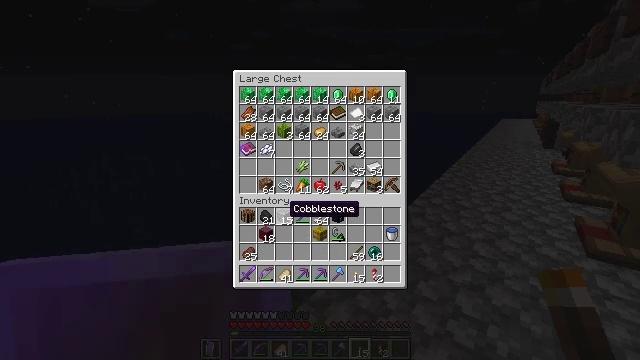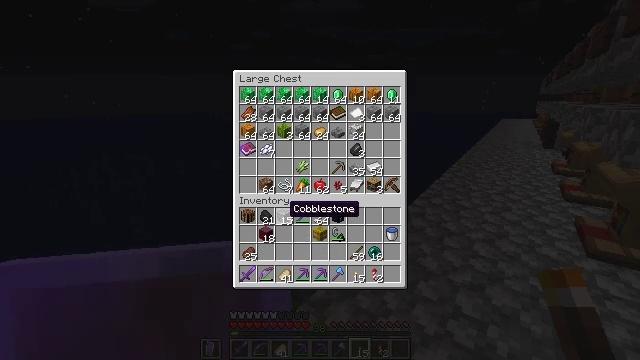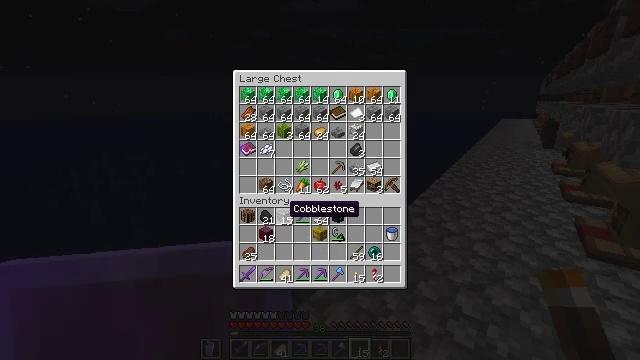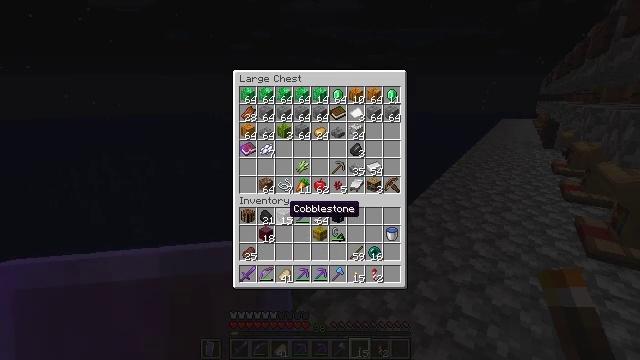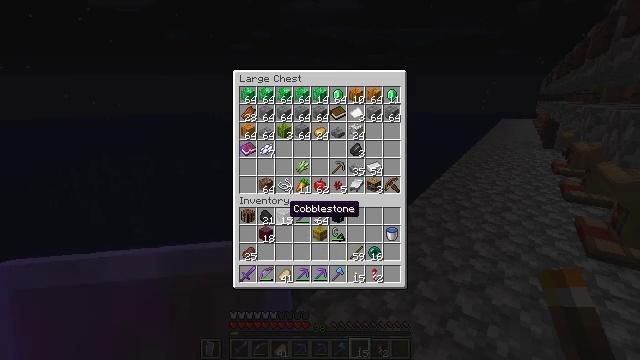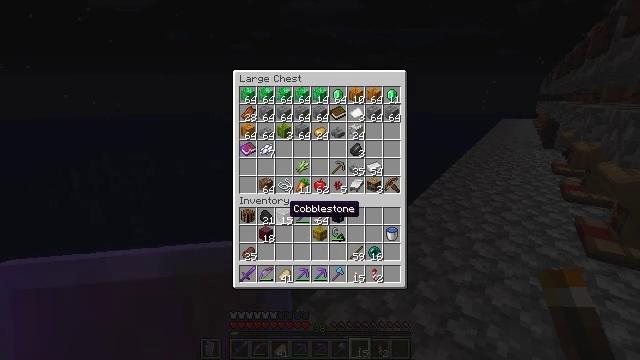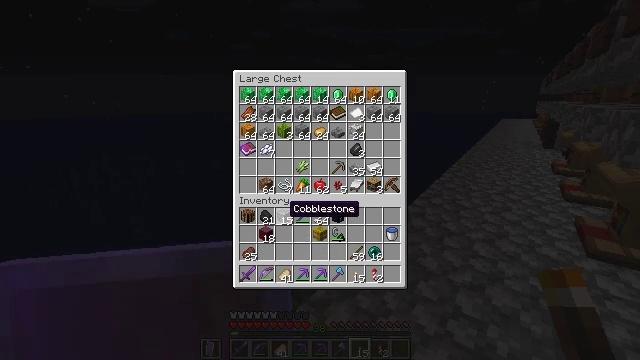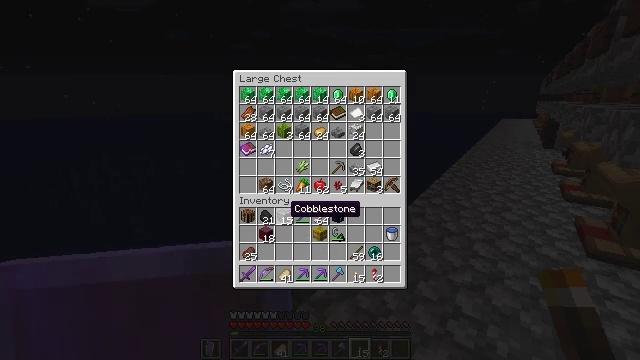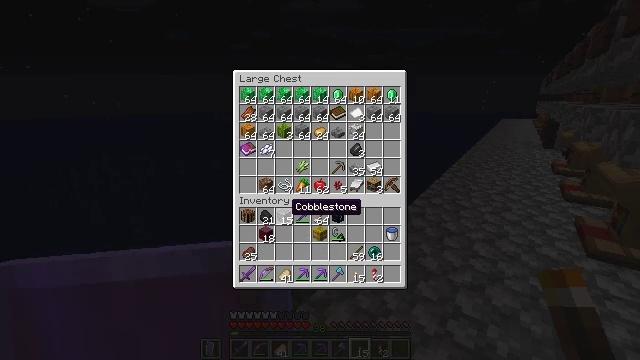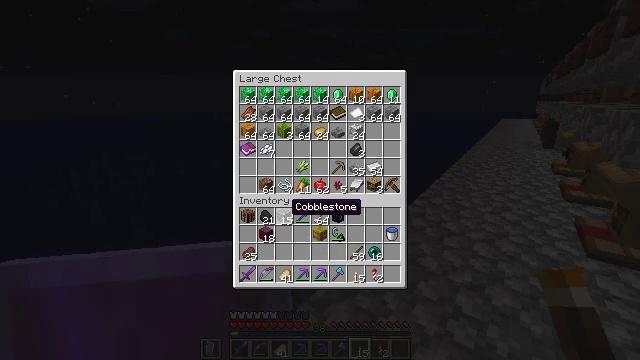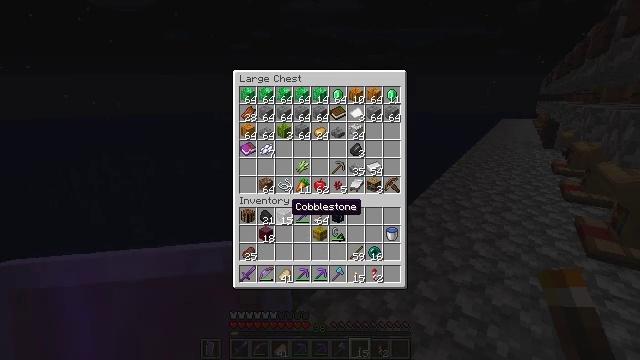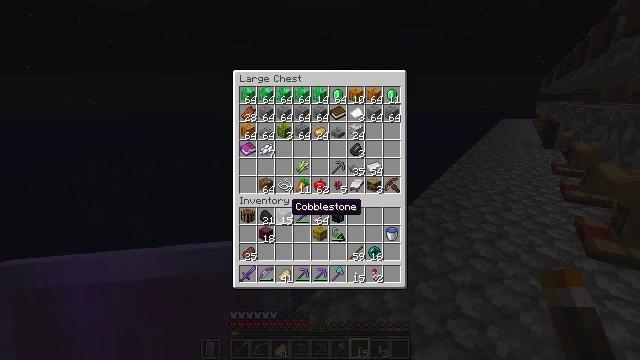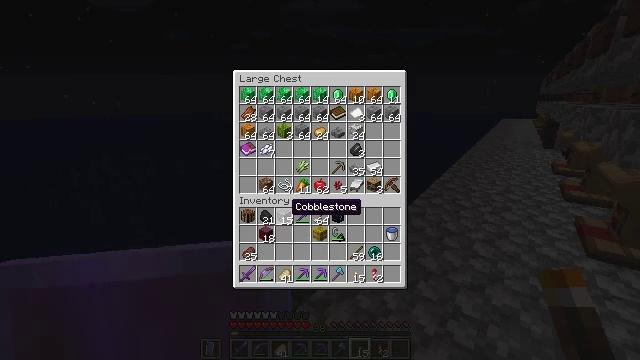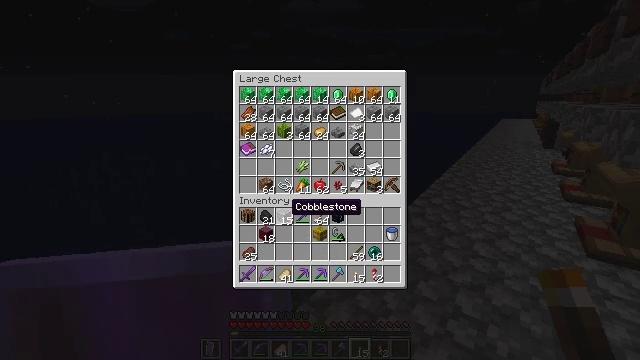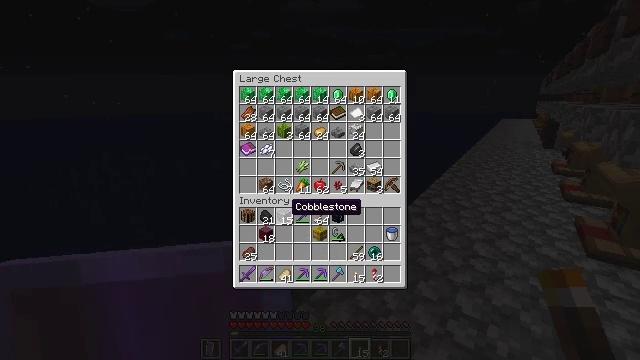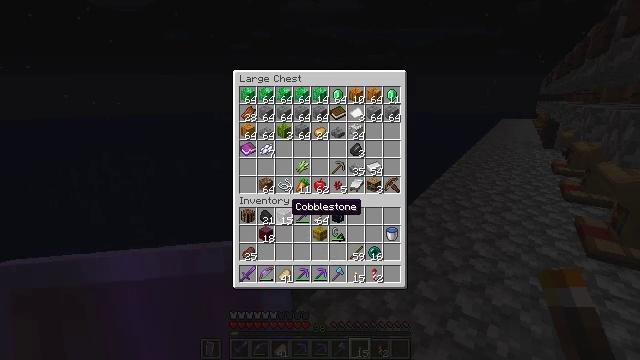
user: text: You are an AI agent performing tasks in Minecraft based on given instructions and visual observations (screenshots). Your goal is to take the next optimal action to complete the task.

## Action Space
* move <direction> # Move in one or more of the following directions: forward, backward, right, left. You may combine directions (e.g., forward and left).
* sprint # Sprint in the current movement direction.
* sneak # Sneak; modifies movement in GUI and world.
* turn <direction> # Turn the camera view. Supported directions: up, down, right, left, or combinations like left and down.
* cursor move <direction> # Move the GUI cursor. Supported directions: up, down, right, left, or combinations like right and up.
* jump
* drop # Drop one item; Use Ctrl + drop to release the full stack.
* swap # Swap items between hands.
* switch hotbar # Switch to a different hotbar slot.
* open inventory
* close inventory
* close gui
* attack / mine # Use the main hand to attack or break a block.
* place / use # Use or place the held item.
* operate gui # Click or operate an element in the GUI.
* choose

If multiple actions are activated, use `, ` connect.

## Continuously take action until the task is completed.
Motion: motion action
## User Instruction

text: Attack the cobblestone wall to dismantle it.
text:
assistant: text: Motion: sneak
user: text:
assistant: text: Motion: sneak
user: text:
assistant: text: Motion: sneak
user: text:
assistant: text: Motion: sneak
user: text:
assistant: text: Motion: sneak
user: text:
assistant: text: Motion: sneak
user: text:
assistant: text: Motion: sneak
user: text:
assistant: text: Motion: sneak
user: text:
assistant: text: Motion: sneak
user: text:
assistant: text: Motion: sneak
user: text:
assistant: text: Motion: sneak
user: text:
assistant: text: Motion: sneak
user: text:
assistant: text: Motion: sneak
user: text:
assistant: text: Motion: sneak
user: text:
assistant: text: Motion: sneak
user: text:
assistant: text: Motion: sneak
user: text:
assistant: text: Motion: sneak
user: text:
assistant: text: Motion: sneak
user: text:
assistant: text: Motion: sneak
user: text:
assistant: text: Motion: sneak
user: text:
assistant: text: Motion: sneak
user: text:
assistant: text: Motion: sneak
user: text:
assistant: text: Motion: sneak
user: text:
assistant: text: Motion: sneak
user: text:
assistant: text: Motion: no_op
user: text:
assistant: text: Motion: no_op
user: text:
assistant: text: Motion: no_op
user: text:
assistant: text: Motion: no_op
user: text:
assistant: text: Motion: no_op
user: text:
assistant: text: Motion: no_op